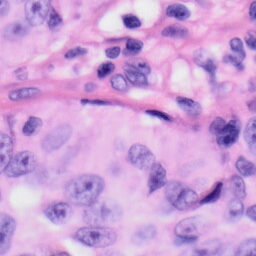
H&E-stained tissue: Skin